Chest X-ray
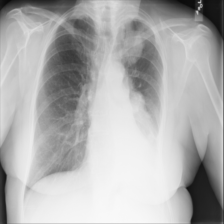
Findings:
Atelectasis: positive
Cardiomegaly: negative
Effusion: negative
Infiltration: negative
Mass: positive
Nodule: negative
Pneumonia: negative
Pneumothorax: negative
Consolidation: negative
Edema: negative
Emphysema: negative
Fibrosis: negative
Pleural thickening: negative
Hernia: negative